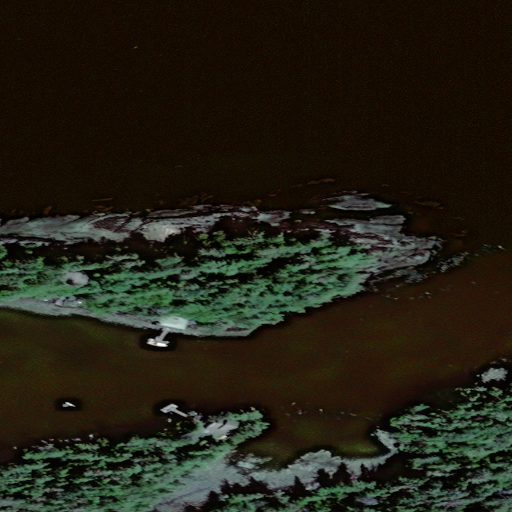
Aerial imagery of island in Alaska named Mertz Island containing only unknown